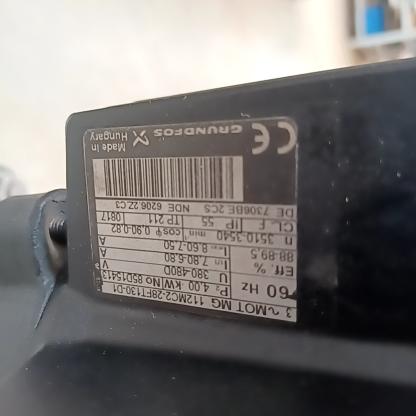
Klasa: tabliczka-znamionowa